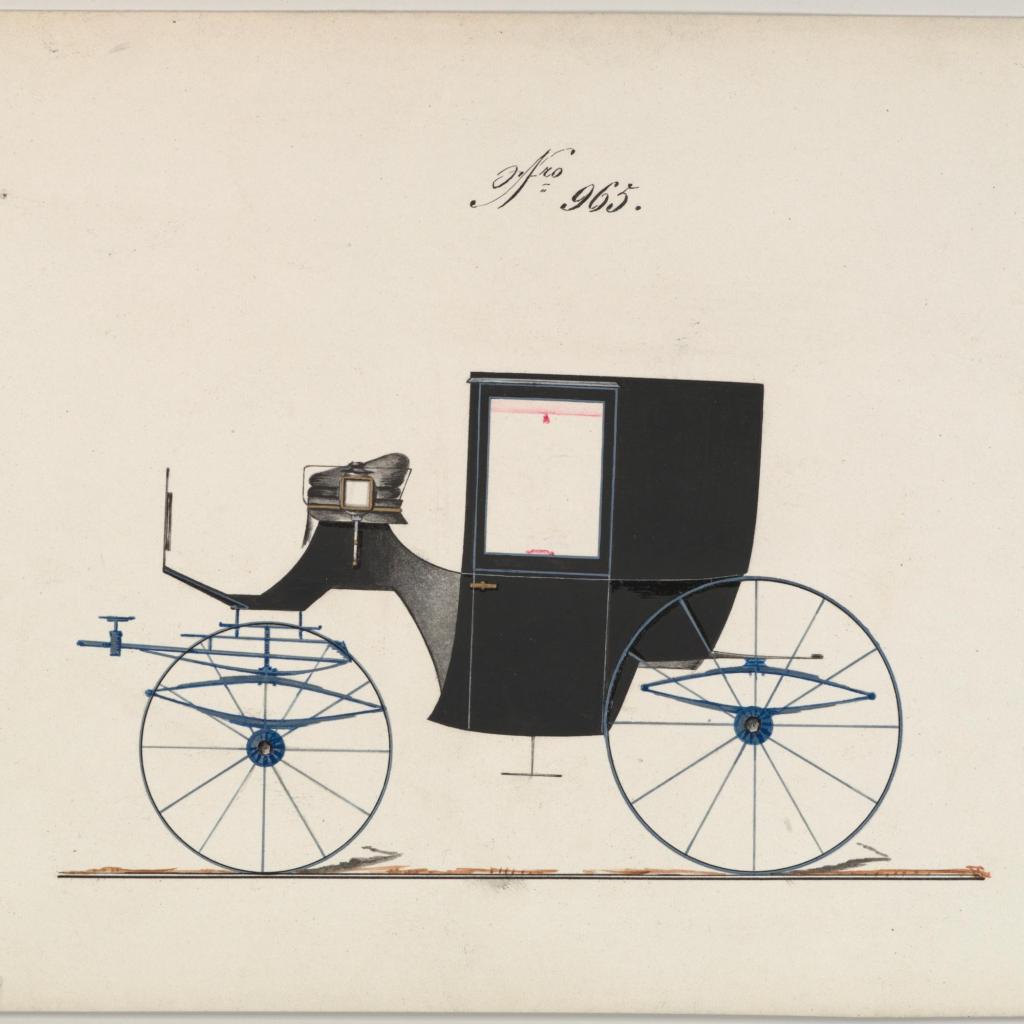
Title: Design for Brougham, no. 965
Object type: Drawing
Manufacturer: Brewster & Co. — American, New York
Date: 1850–70
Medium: Pen and black ink, watercolor and gouache with gum arabic
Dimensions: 6 1/4 x 9 in. (15.9 x 22.9 cm)
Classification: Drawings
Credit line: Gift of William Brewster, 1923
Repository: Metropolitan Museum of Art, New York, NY